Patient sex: M
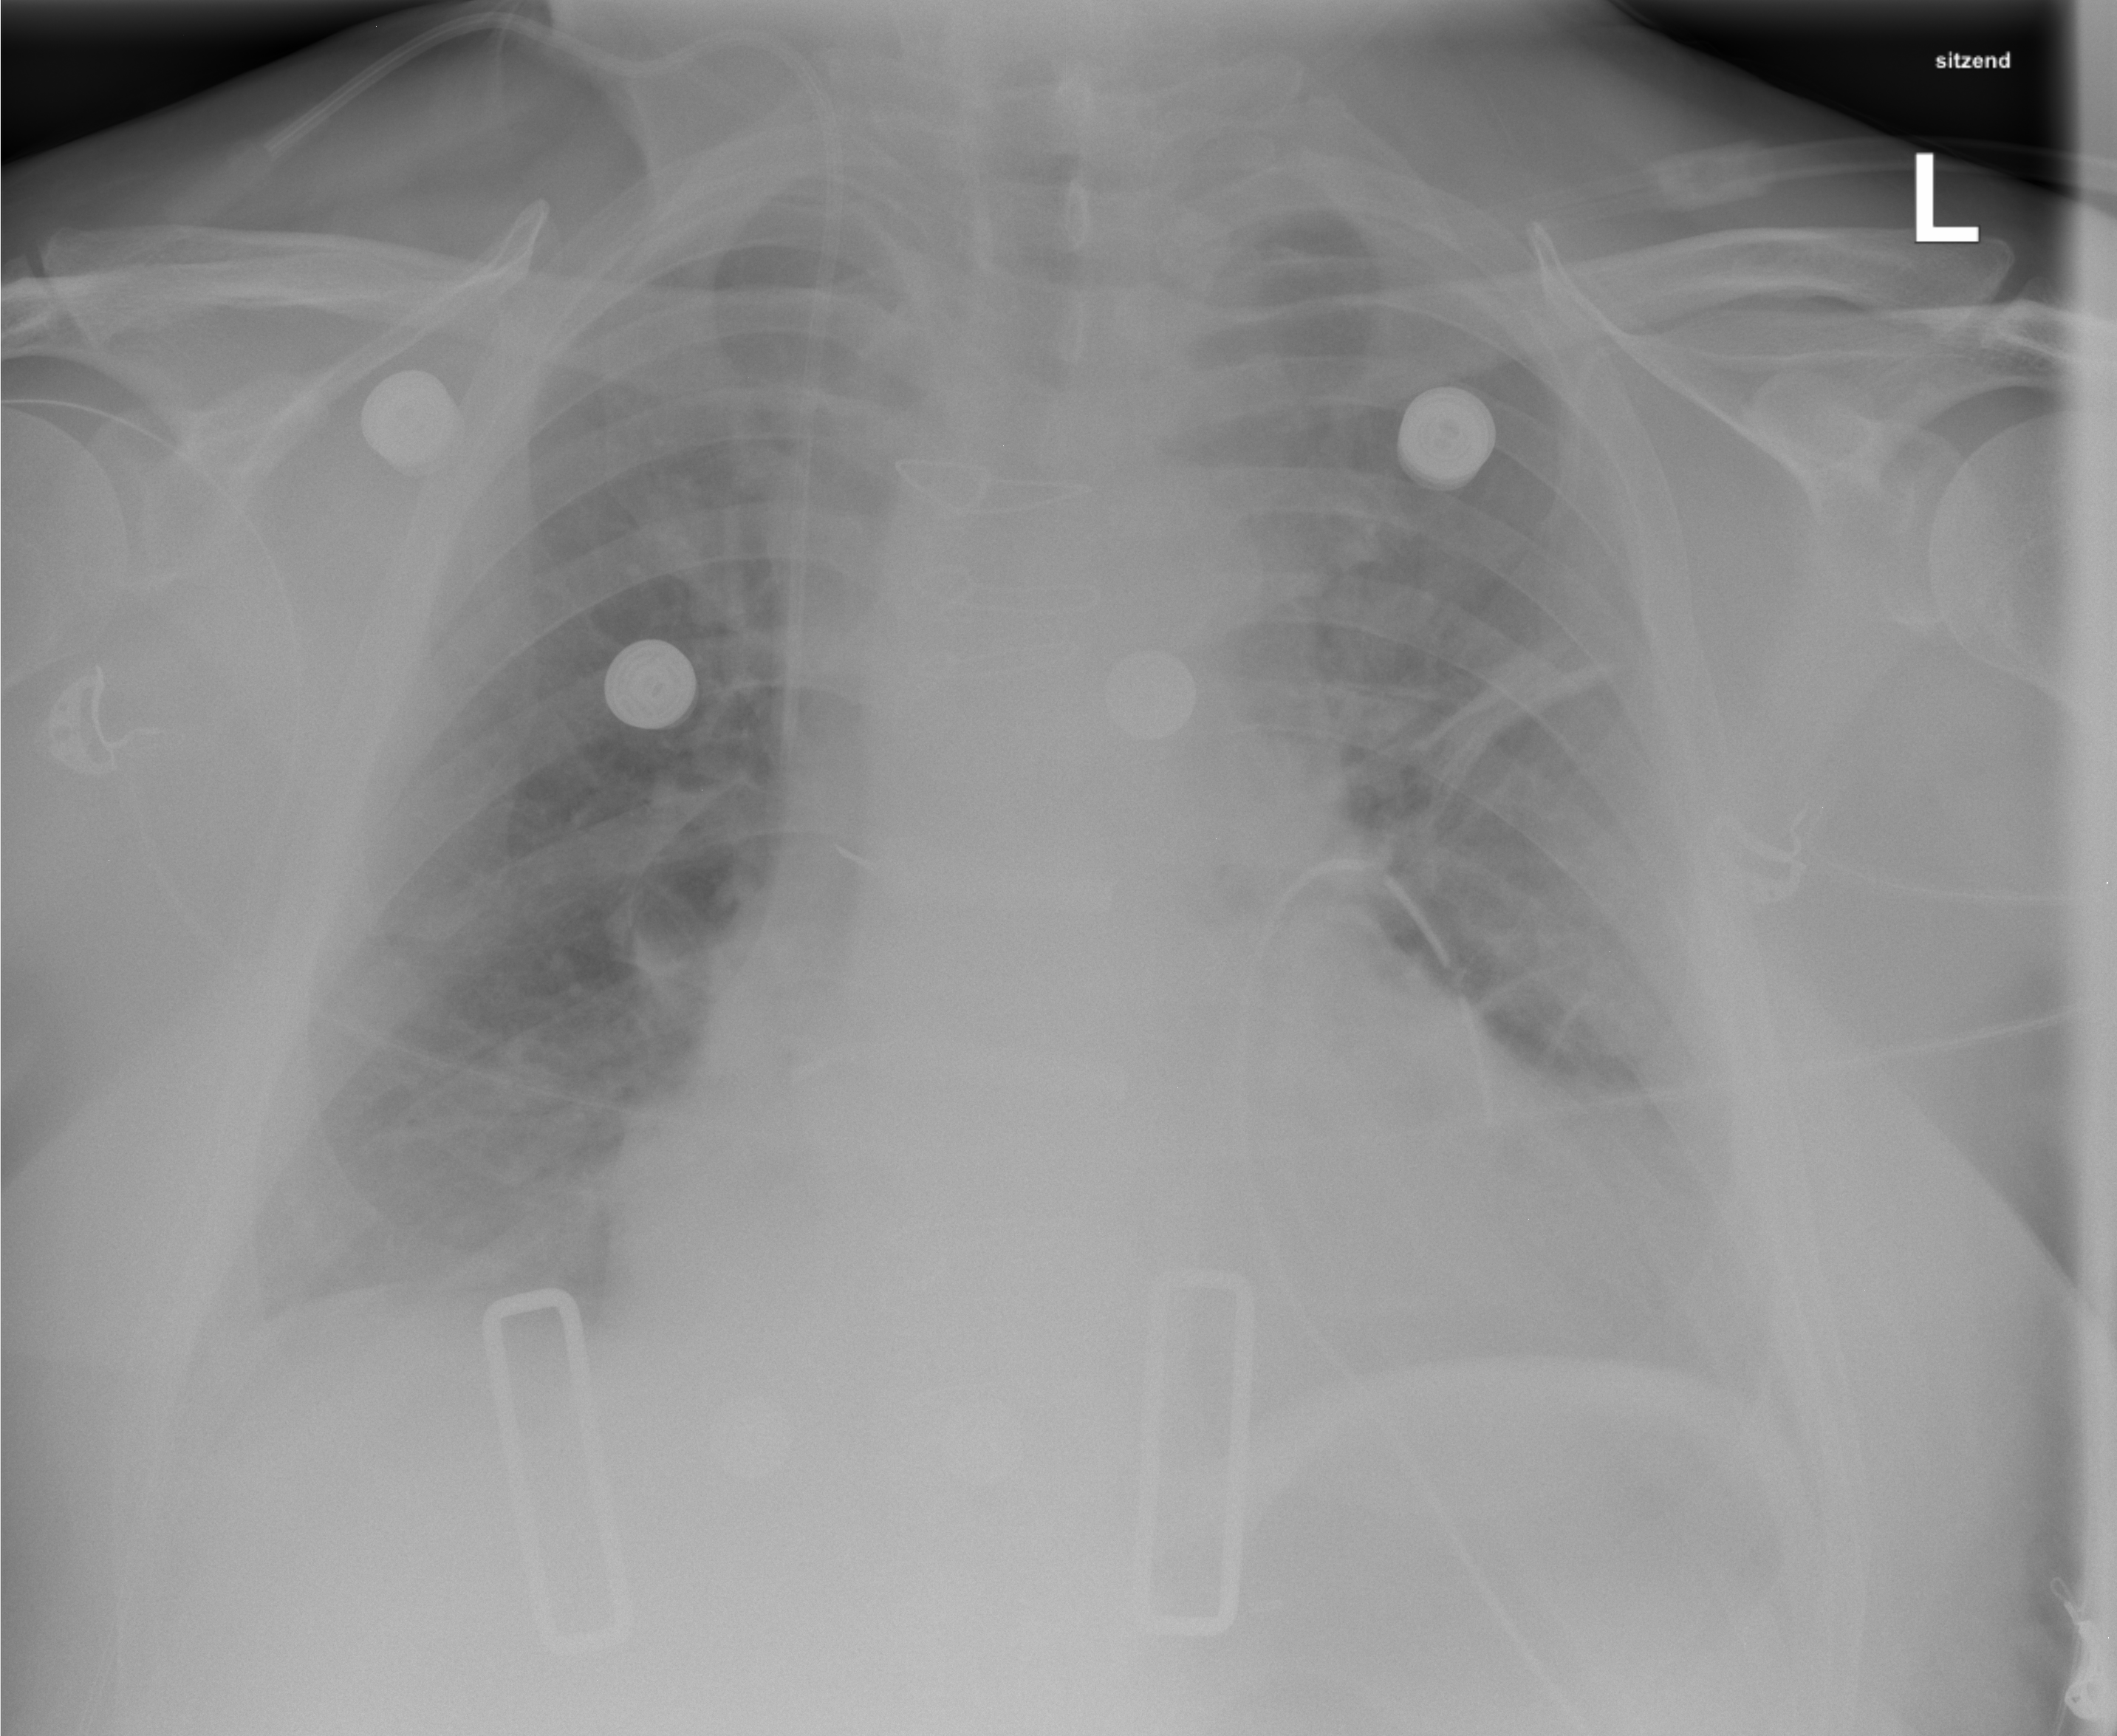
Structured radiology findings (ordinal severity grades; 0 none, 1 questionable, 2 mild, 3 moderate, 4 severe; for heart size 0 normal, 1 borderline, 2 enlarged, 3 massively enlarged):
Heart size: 2
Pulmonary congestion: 1
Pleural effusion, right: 0
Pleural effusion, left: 0
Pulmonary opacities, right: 0
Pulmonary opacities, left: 0
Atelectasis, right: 1
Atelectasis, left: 1